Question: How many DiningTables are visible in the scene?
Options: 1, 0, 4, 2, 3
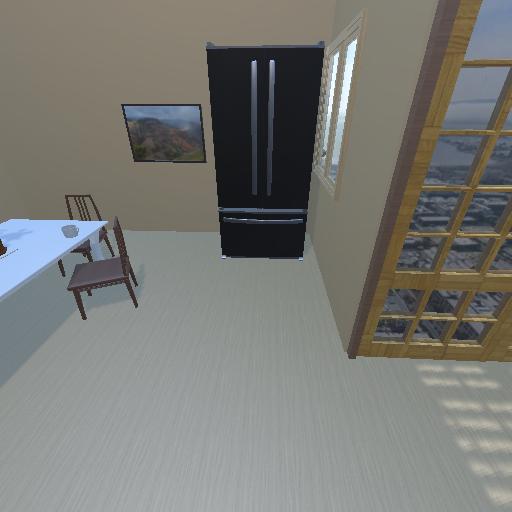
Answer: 1